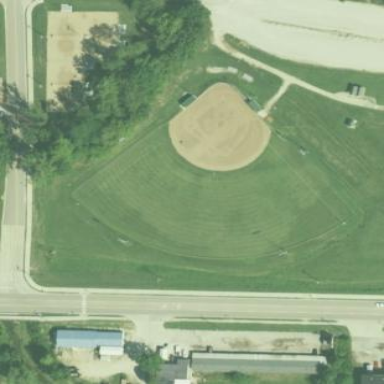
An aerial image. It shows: Softball pitch for leisure land activities.